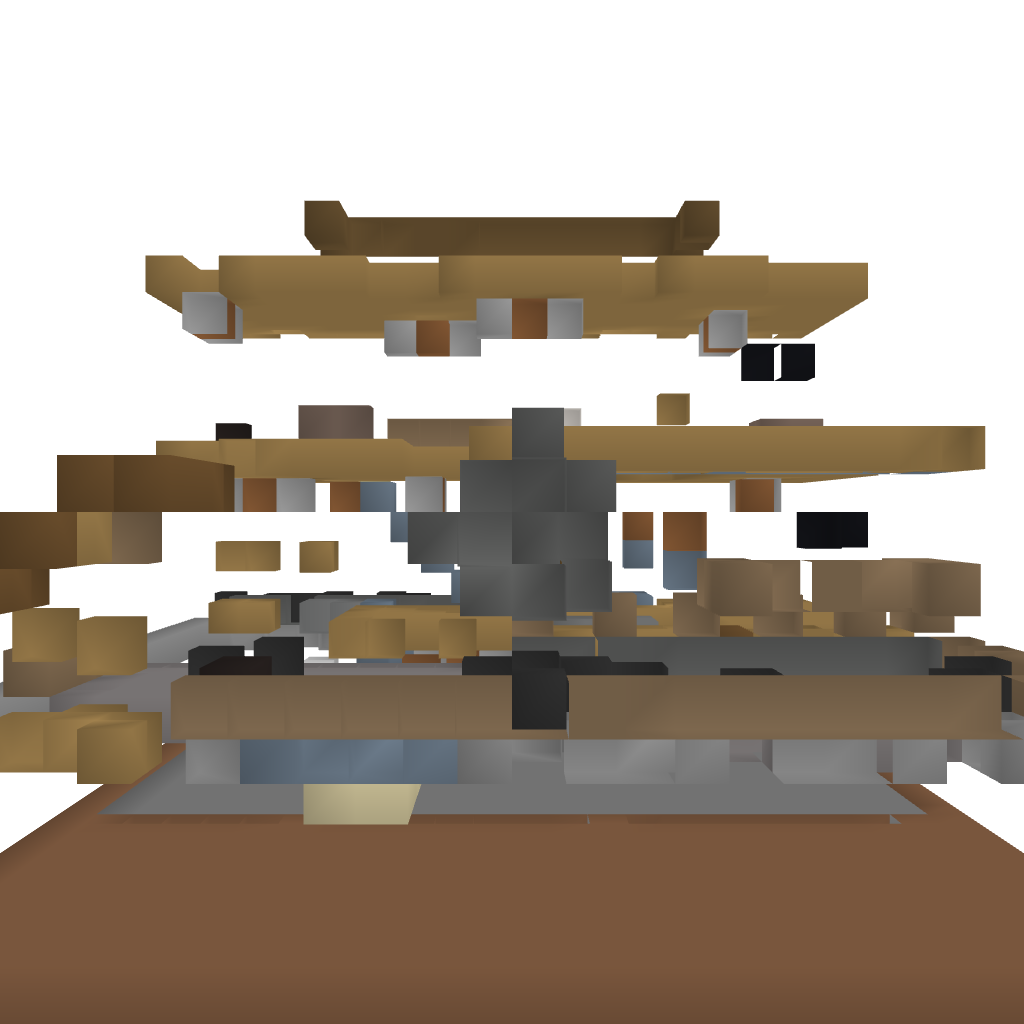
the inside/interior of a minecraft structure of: Middle-class Modern I-shaped House with Backyard